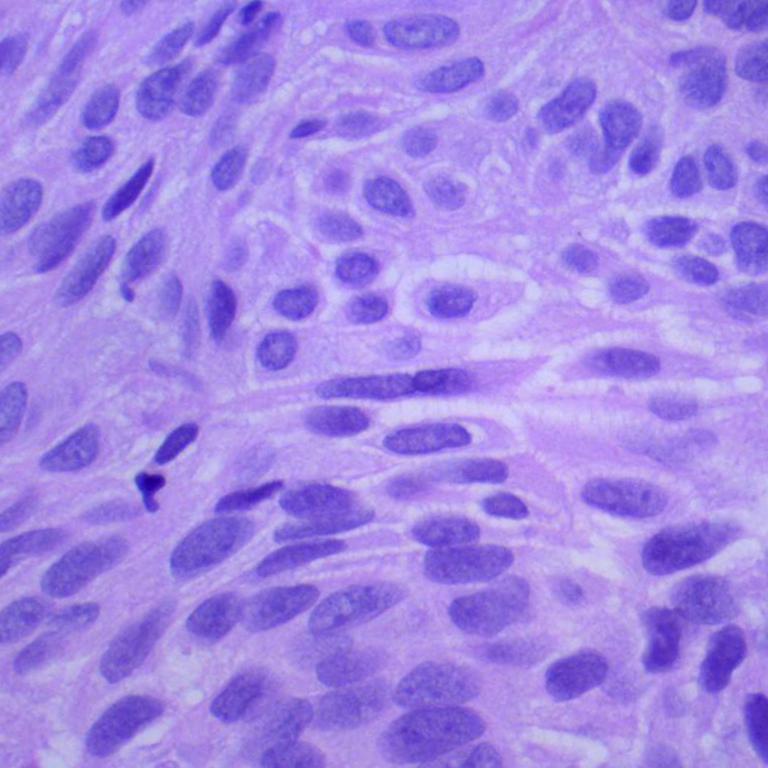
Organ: lung
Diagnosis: squamous carcinomas